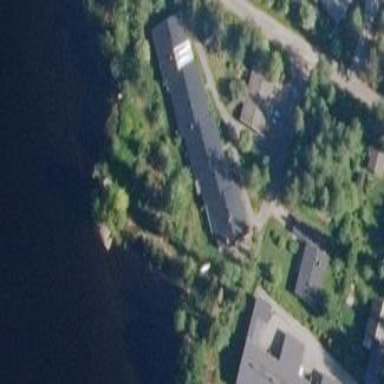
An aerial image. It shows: Terrace building.